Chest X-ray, AP view. Patient: 48 years old, sex F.
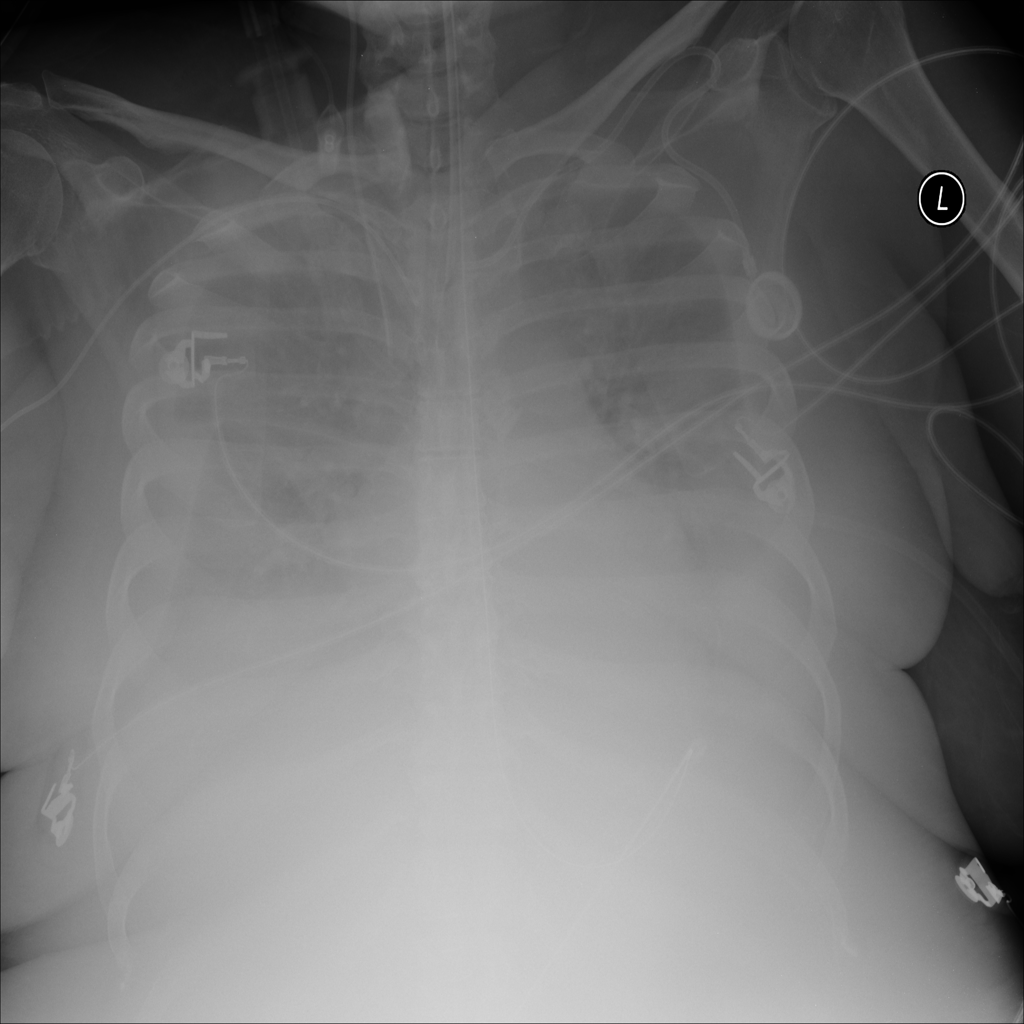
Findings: Effusion